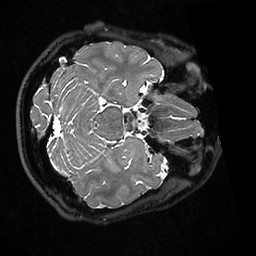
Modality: T2w
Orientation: axial
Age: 28
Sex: male
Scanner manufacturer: ge
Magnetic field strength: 3 T
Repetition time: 3.202 s
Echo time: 0.05874 s